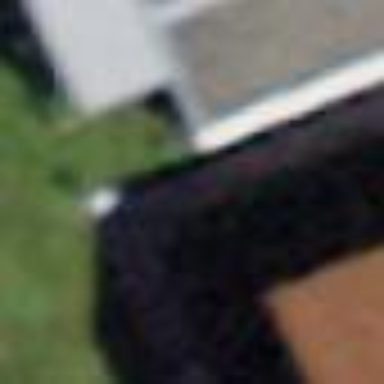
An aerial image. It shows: Garage.